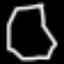
Label: octagon